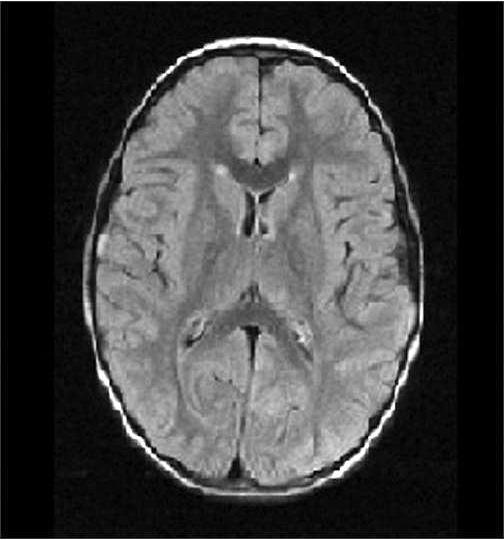
Label: notumor